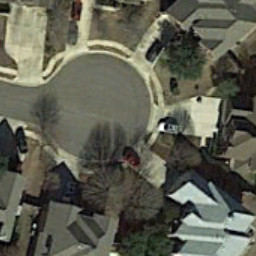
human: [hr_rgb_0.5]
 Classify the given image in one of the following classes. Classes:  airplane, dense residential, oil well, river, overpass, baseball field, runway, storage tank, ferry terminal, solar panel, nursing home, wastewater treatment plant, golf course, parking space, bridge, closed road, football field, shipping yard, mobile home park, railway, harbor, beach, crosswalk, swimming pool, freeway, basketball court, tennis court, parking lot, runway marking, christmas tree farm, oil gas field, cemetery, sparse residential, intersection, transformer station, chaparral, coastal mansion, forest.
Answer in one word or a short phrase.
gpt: closed road